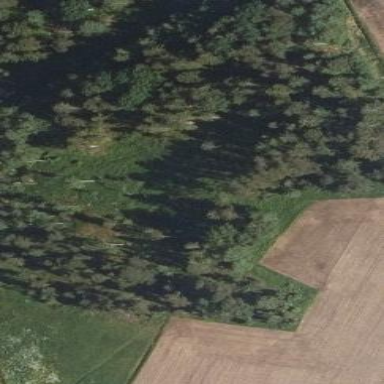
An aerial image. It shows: Forest area.